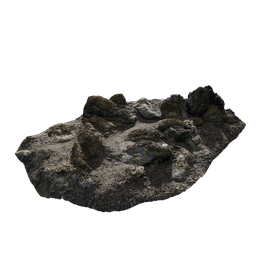
Label: nature